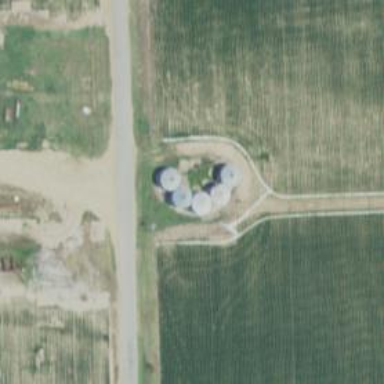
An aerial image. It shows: Silo.